Question: Is there any possible way to tell a browser to enable JavaScript via HTML or HTML5? Like firebug does it :

When You click on enable JavaScript and refresh link, the JavaScript is Enabled and page is refreshed.
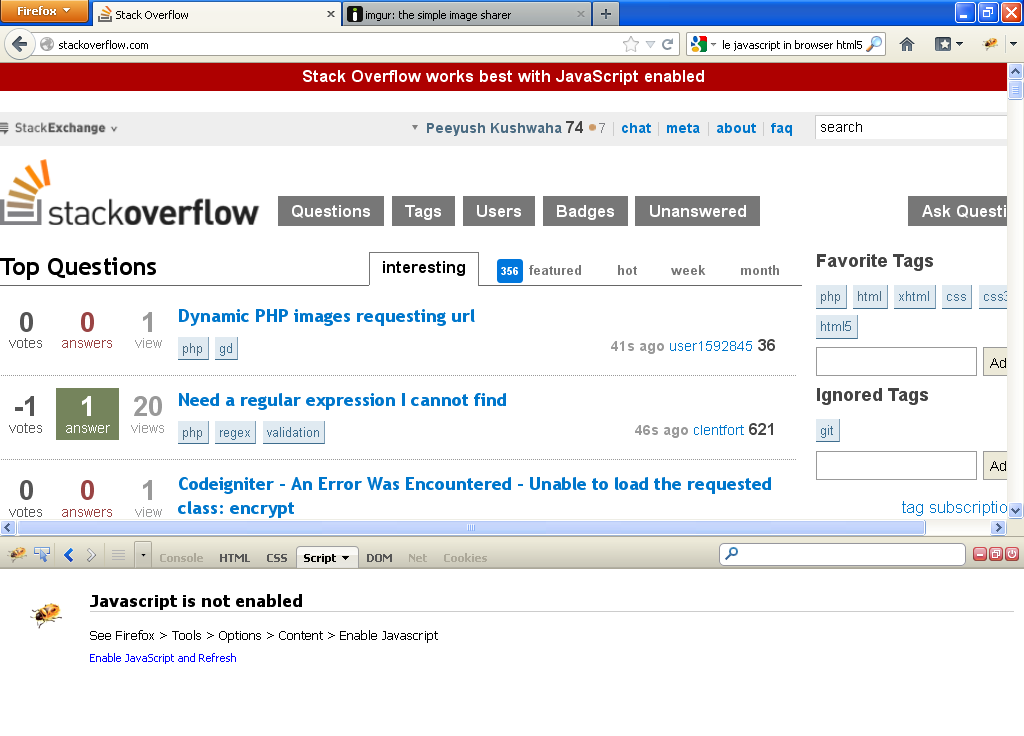
Answer: No, there is no way, Just think of the security problems this kind of "feature" create.
Firebug is part of the browser and not a content.